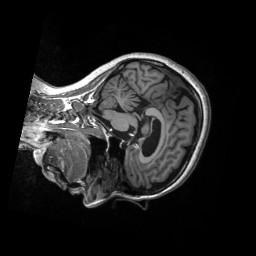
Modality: T1w
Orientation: sagittal
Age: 47
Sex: female
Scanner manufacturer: siemens
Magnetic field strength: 3 T
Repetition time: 2.53 s
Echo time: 0.00219 s